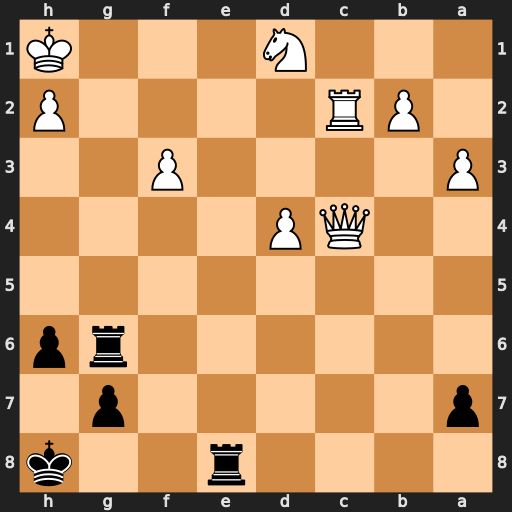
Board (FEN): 4r2k/p5p1/6rp/8/2QP4/P4P2/1PR4P/3N3K
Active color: b
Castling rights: -
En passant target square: -
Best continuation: Re1+ Qf1 Rxf1#